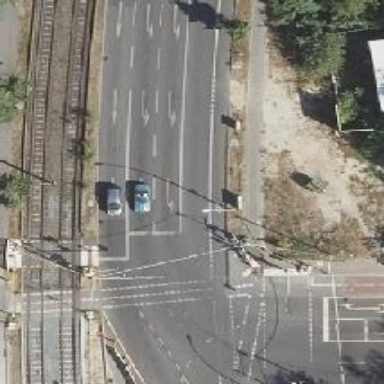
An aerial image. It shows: Road with traffic signals controlling the flow of traffic.